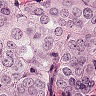
Metastatic tissue present: yes